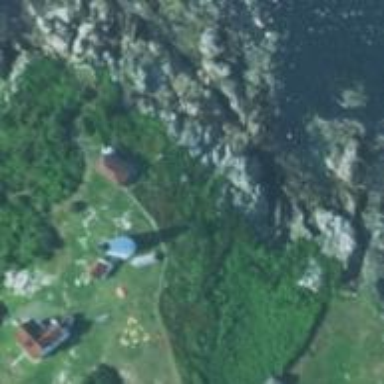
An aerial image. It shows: Lighthouse.